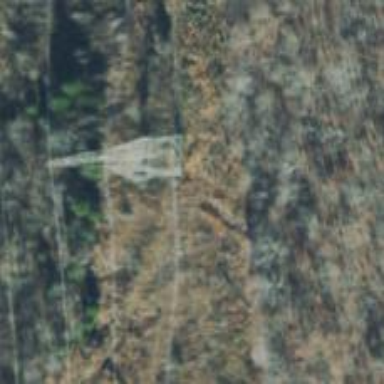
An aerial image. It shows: Power tower.